Field crop: maize
Growth stage: 2
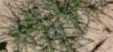
Species: salsola